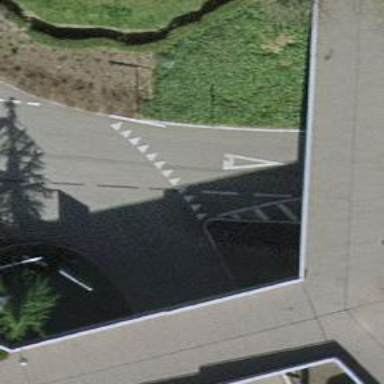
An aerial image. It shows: Tertiary road made of asphalt leading to roundabout junction.